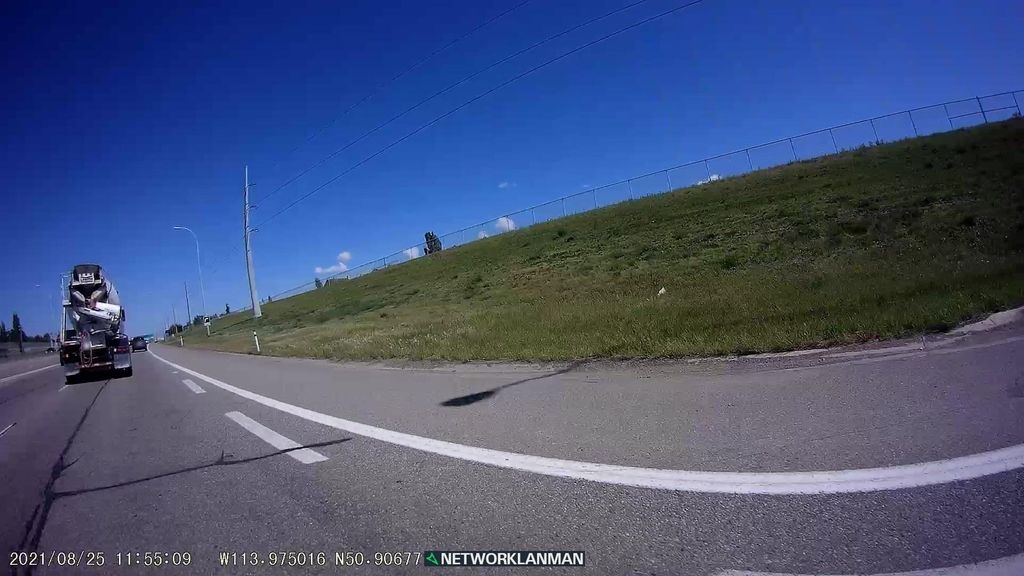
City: calgary